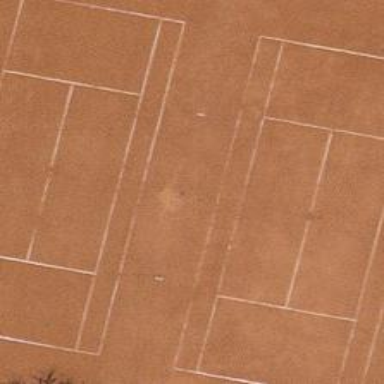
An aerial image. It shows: Tennis court on the leisure land pitch.